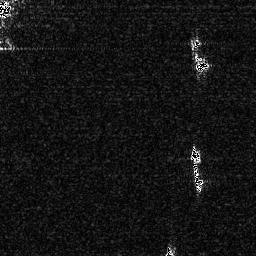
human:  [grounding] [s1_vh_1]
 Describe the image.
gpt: In the satellite image, there is  <ref>1 medium ship </ref> <box>[[73, 13, 81, 28, 0]]</box> located at top right,  <ref>1 medium ship </ref> <box>[[73, 55, 79, 75, 0]]</box> located at right.